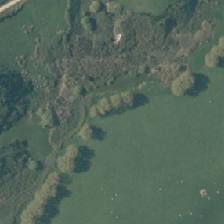
Land cover: deciduous_hardwood